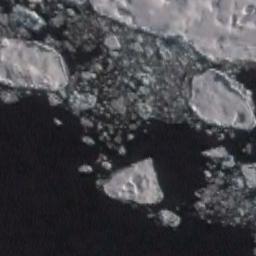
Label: sea_ice